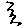
Label: zigzag